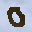
Label: 0